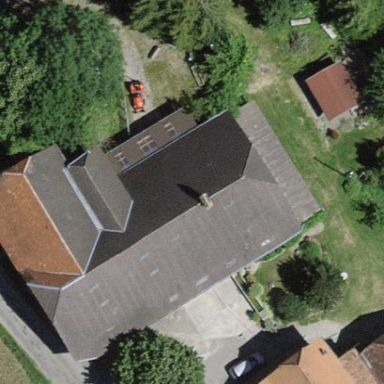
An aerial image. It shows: Farm building.